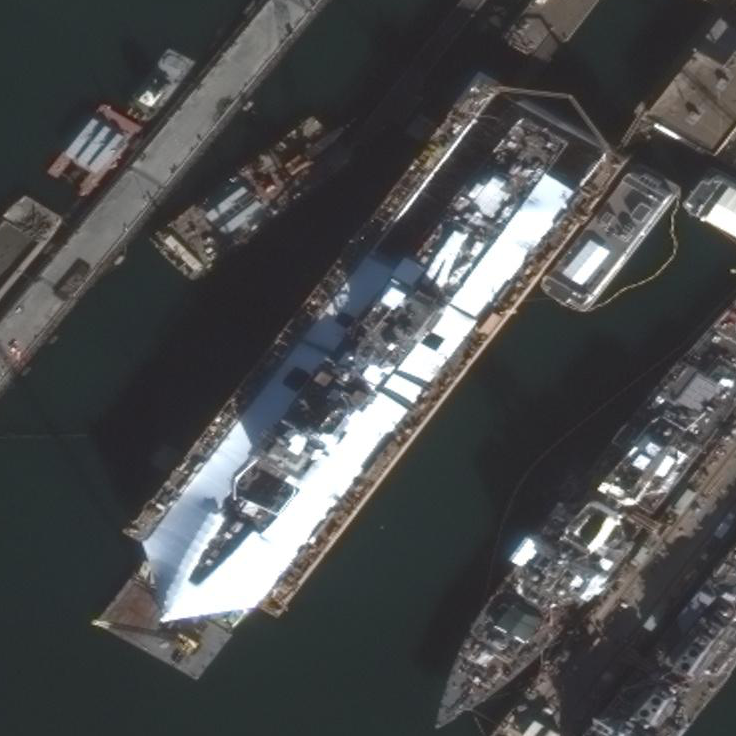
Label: cruiser